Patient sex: M
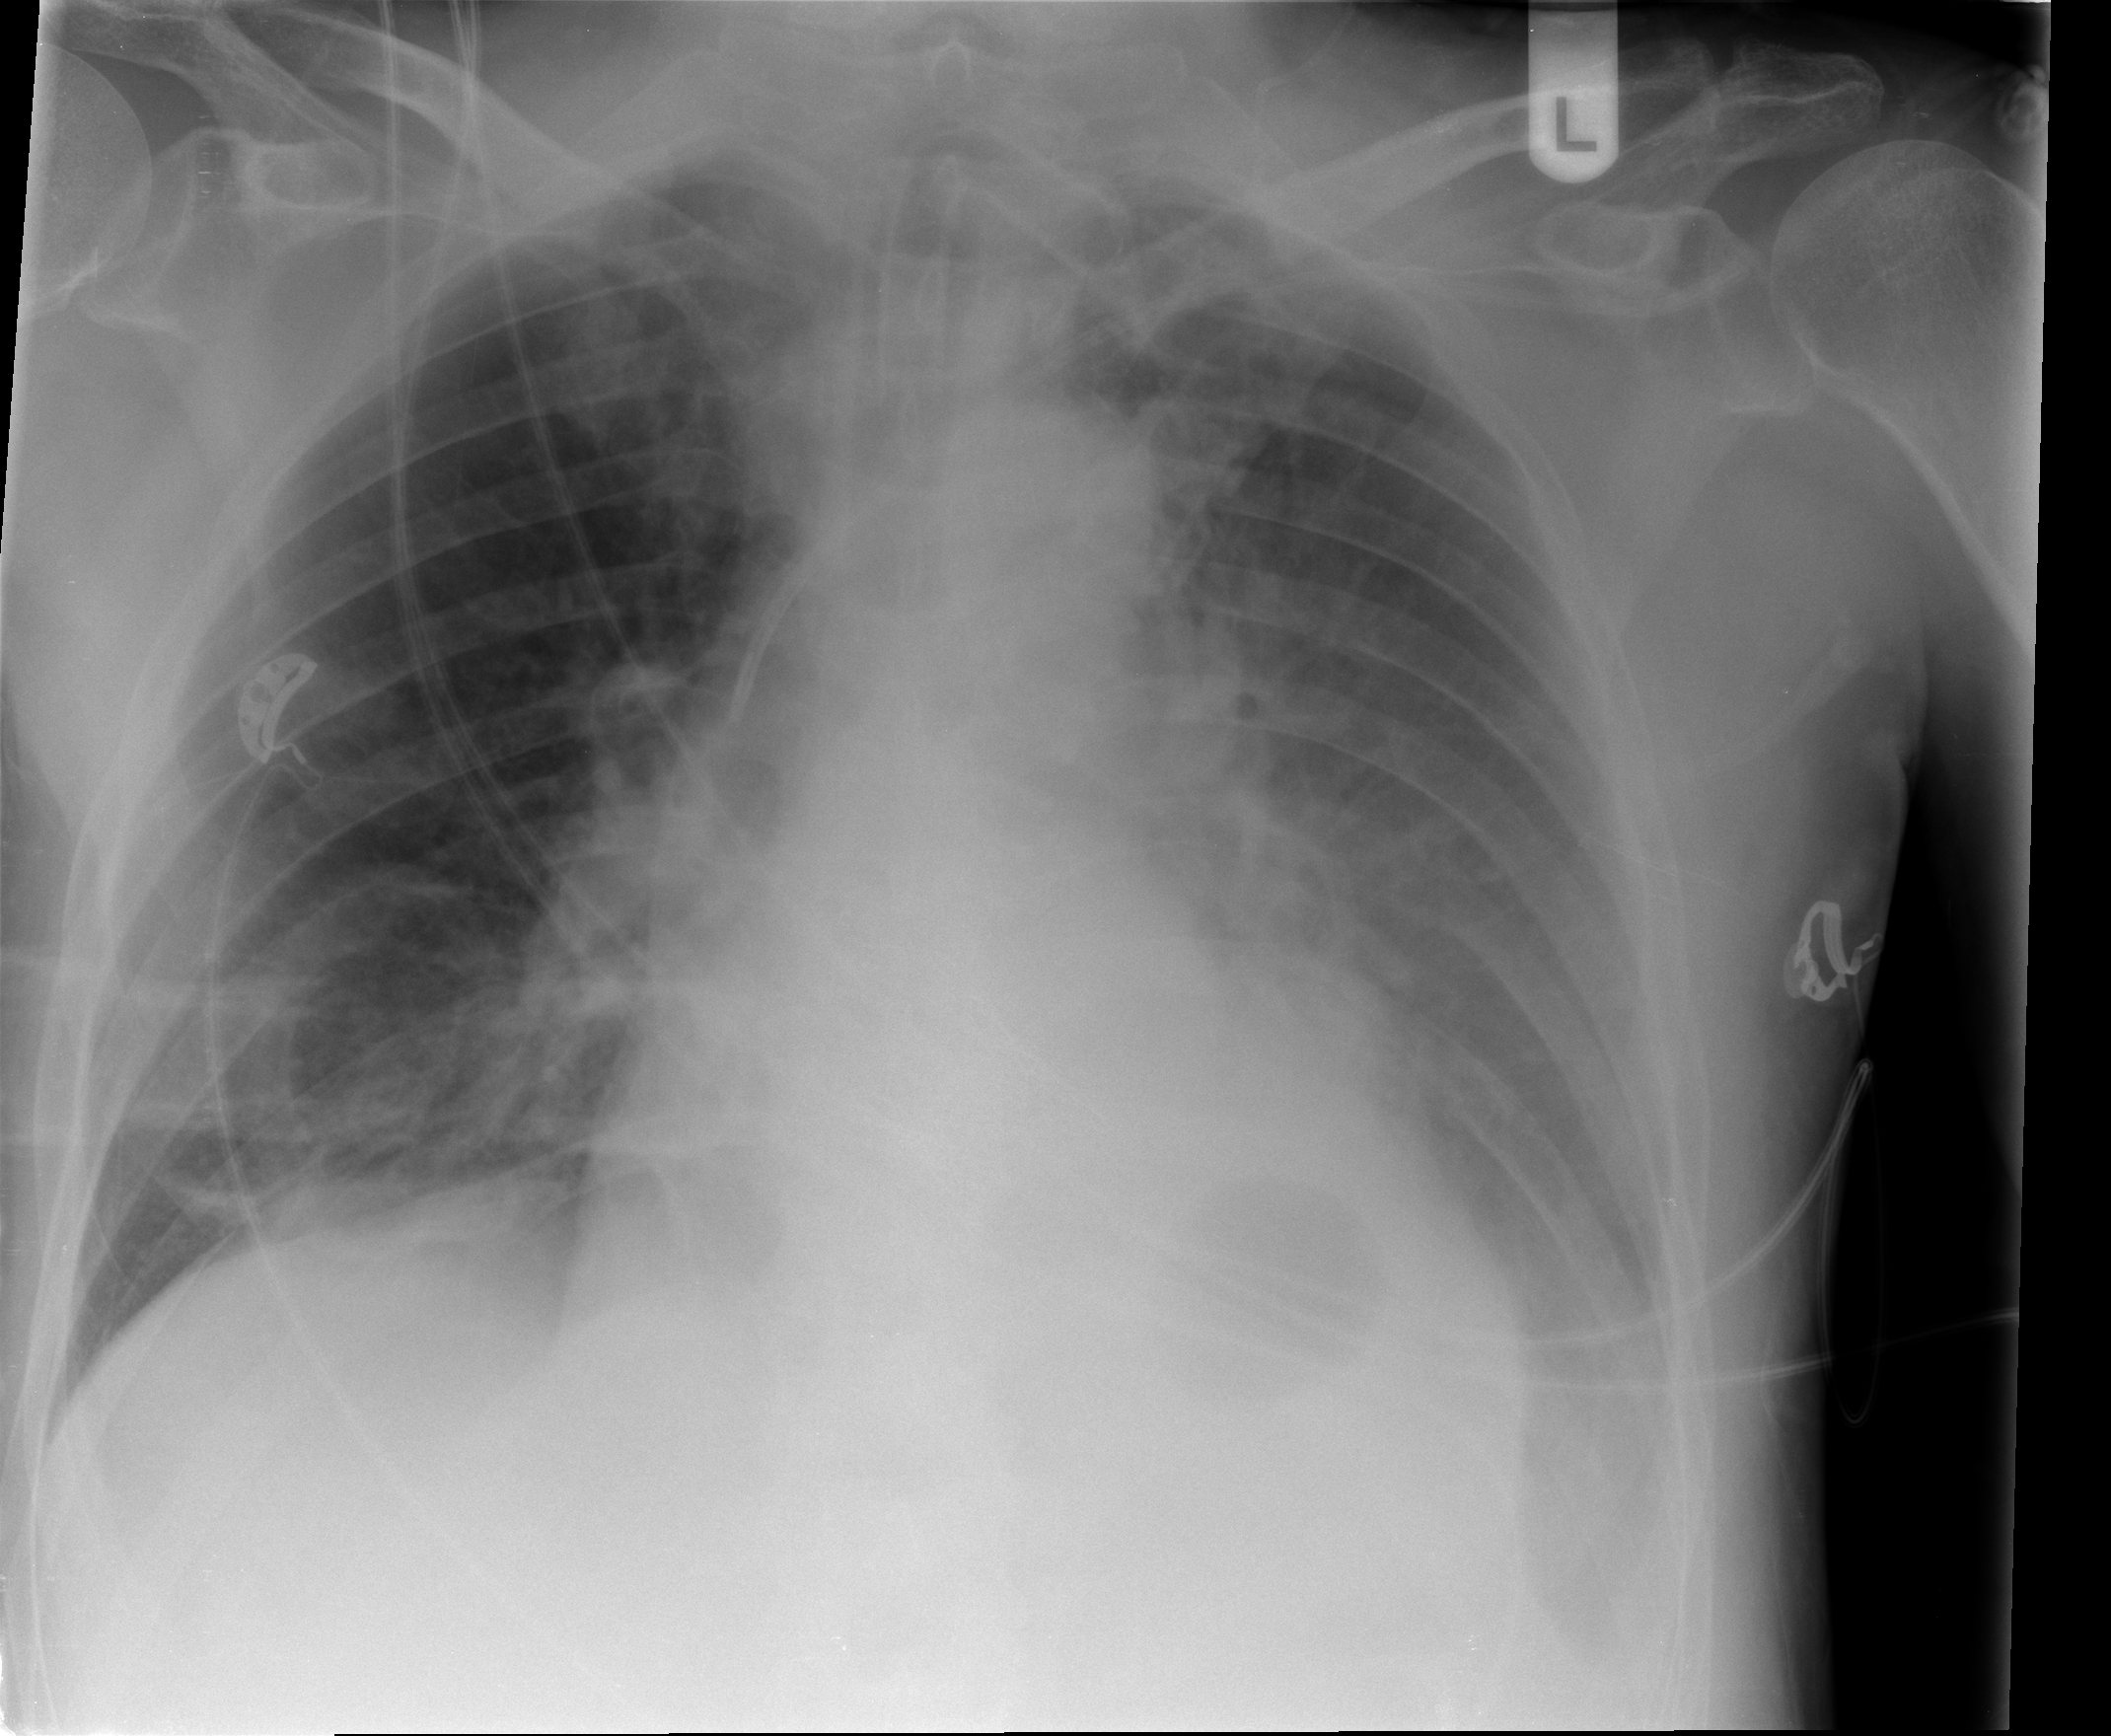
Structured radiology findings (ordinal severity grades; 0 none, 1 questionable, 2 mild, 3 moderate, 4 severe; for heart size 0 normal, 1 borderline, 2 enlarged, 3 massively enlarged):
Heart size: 2
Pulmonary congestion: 2
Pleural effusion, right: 0
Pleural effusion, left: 2
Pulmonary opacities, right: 0
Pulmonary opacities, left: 0
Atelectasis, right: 2
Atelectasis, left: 0